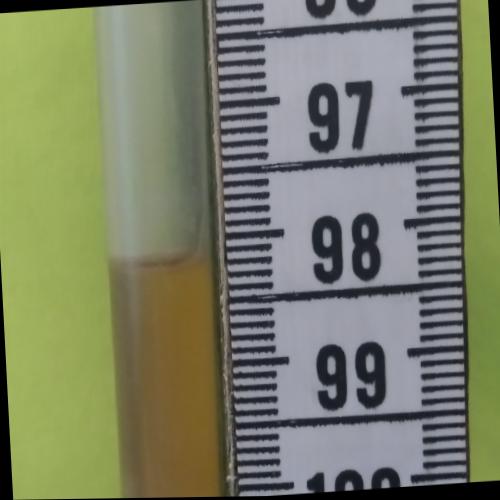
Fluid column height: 98.2 cm